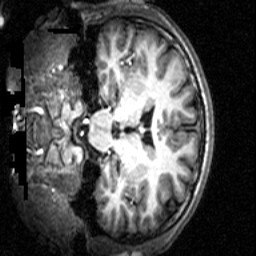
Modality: T1w
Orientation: coronal
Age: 22
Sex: male
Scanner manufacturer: siemens
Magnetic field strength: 2.894 T
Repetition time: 2.3 s
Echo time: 0.0021 s